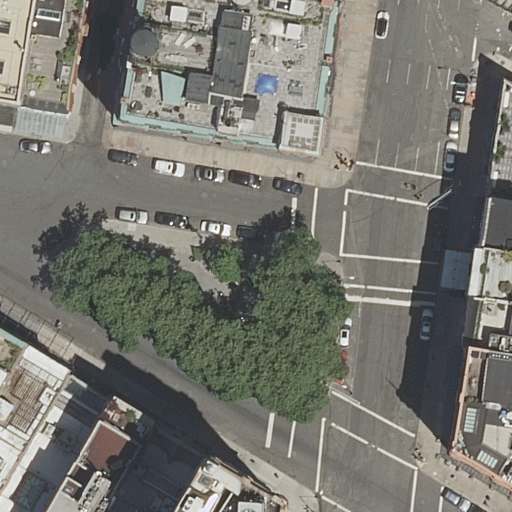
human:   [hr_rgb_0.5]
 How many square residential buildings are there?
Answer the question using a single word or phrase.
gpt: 0

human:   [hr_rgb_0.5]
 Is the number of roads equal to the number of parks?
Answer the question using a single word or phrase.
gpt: no

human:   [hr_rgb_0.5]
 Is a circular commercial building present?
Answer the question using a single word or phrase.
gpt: no

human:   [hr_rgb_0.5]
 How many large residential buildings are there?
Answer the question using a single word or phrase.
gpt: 2

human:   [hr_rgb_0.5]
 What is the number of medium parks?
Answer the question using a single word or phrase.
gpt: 0

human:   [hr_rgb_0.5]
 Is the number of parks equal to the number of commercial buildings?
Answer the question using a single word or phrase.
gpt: no

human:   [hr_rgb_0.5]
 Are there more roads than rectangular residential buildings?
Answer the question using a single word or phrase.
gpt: no

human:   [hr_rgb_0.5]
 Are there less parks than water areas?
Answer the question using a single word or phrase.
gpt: no

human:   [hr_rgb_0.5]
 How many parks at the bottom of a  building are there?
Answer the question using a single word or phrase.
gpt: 1

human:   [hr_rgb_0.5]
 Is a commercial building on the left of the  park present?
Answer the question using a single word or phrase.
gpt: no

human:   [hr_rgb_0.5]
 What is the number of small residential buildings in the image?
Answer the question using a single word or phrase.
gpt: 4

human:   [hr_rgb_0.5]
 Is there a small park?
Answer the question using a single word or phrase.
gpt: no

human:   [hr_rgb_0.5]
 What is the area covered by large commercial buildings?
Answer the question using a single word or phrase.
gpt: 0m2

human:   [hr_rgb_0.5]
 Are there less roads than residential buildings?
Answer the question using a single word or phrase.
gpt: yes

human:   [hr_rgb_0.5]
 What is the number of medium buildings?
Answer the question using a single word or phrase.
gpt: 8

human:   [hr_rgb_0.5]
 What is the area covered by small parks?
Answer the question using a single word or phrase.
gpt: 0m2

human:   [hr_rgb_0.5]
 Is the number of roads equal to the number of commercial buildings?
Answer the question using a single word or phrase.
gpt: no

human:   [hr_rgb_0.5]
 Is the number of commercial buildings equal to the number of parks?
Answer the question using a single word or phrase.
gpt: no

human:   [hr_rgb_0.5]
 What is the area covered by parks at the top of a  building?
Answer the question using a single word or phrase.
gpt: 760m2

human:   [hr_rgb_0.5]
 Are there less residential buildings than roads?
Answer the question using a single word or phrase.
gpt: no

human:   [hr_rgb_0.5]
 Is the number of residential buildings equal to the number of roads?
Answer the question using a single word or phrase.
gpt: no

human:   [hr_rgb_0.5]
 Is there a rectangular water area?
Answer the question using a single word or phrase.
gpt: no

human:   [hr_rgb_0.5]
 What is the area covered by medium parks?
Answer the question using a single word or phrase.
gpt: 0m2

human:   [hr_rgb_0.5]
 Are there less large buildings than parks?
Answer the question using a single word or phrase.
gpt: no

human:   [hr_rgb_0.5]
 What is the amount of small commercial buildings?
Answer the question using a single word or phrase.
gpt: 0

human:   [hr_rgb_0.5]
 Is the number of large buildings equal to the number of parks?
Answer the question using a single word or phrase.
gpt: no

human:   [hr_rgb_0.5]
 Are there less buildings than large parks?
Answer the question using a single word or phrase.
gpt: no

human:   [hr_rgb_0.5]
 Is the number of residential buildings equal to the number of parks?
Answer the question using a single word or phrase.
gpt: no

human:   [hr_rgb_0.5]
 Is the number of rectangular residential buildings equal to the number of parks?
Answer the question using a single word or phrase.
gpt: no

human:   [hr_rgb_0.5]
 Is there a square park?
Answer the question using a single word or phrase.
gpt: no

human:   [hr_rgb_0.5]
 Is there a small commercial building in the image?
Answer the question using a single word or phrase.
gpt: no

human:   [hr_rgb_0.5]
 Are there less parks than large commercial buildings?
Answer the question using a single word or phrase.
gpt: no

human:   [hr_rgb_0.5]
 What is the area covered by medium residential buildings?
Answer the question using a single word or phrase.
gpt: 1449m2

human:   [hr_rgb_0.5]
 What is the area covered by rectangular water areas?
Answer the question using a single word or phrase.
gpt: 0m2

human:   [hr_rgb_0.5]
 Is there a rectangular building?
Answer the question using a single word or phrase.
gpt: yes

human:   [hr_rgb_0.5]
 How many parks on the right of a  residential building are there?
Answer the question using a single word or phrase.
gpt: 1